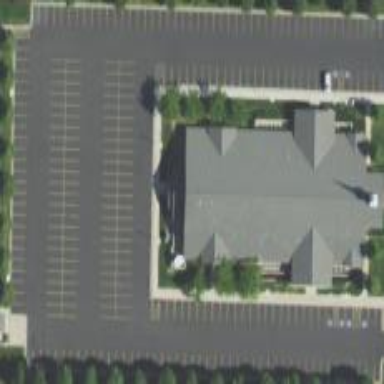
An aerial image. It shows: Parking area.